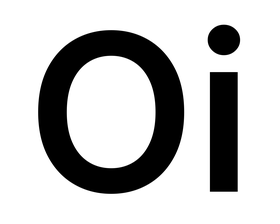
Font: Inter_SemiBold